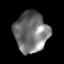
Tissue: lung
Cell type: Myeloid cells
Senescence score: 0.1662
Nuclear area (px): 1336
Mean DAPI intensity: 114.972